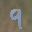
Label: 9